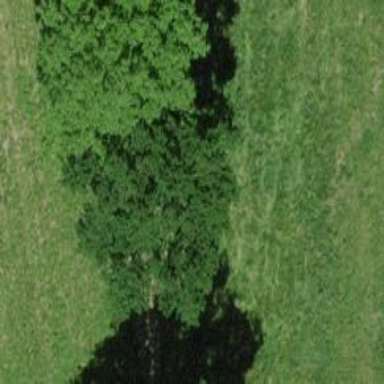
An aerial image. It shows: Single tag "natural: tree."